Question: When i pressed ok button that time application is crash due to 0 objc_msgsend ?
'''
-(void)onBusinessSuccess:(id)dataObj
{
UIAlertView *alertView = [[UIAlertView alloc]initWithTitle:@"Order" message:@"Order Successfully Discontinued." delegate:self cancelButtonTitle:@"Ok" otherButtonTitles: nil];
alertView.tag = 1;
[alertView show];
}
- (void)alertView:(UIAlertView *)alertView clickedButtonAtIndex:(NSInteger)buttonIndex
{
if (buttonIndex == 0)
{
NSLog(@"I am cliked");
}
}
'''
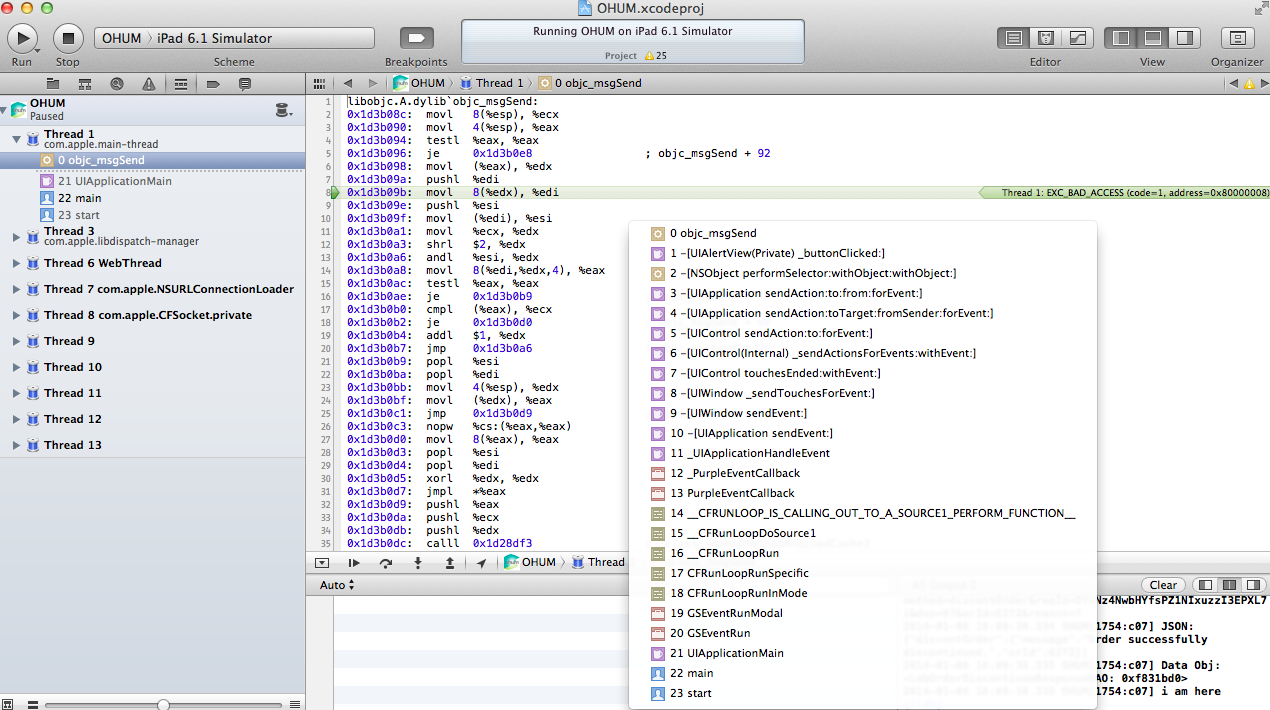
Answer: From the comments (added to an answer to others benefit):
When you crash on a "objc_msgSend()" you are most likely sending a messageto an already-freed object. Or you have a pointer, which is correct, but something have changed the objects contents. Another cause can be the use of a dangling pointer that once pointed to the memory now occupied by your object. Occasionally objc_msgSend crashes because a memory error changed the runtime's own data structures, which then would cause trouble in the receiver object itself.
In this situation you need to check wheter or not, the delegate of the UIAlertview has been released after presenting, so when the alert is dismissed, it is not sending a message to it's delegate, which may be nil. An other option is that the UIViewController that presents the alert view is released after it is presented. Please check if the alert delegate is not released after it is presented.